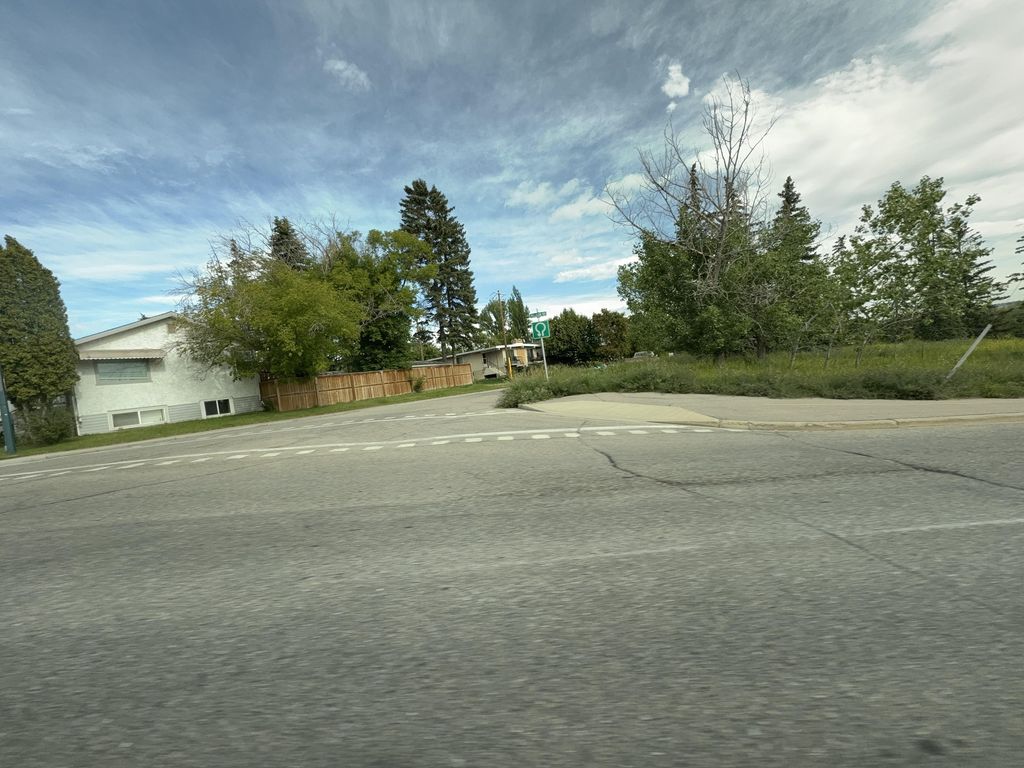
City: calgary